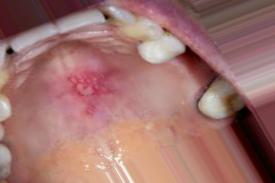
Condition: Mouth Ulcer